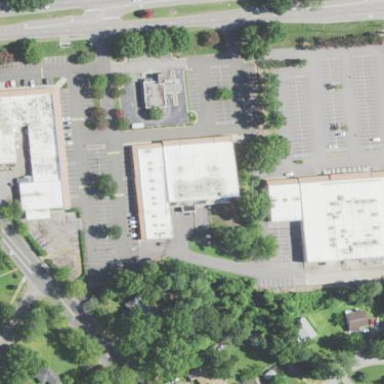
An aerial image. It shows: Commercial building labeled as school.